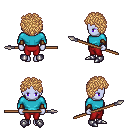
a pixel art fantasy rpg character, female body template, dark elf, purple skin, teal long-sleeve shirt, red pants, light blonde curly afro hairstyle, cloth bracers, metal boots, spear, four views (front, back, left, right), 2x2 character sprite sheet, small pixel art, hard edges, no anti-aliasing